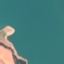
Label: SeaLake